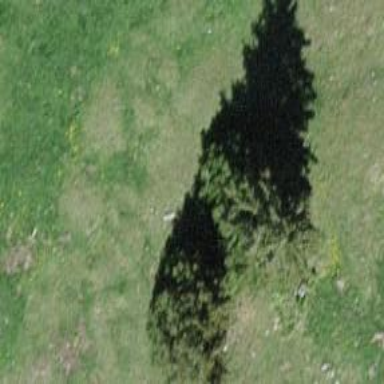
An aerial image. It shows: Needle-leaved tree in nature.